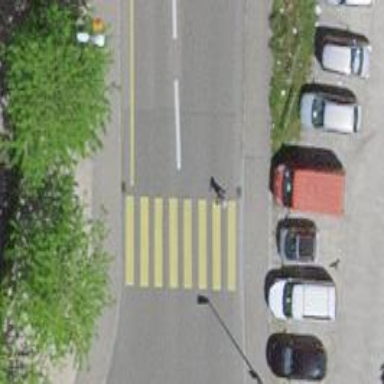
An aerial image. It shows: Marked crossing on the road.